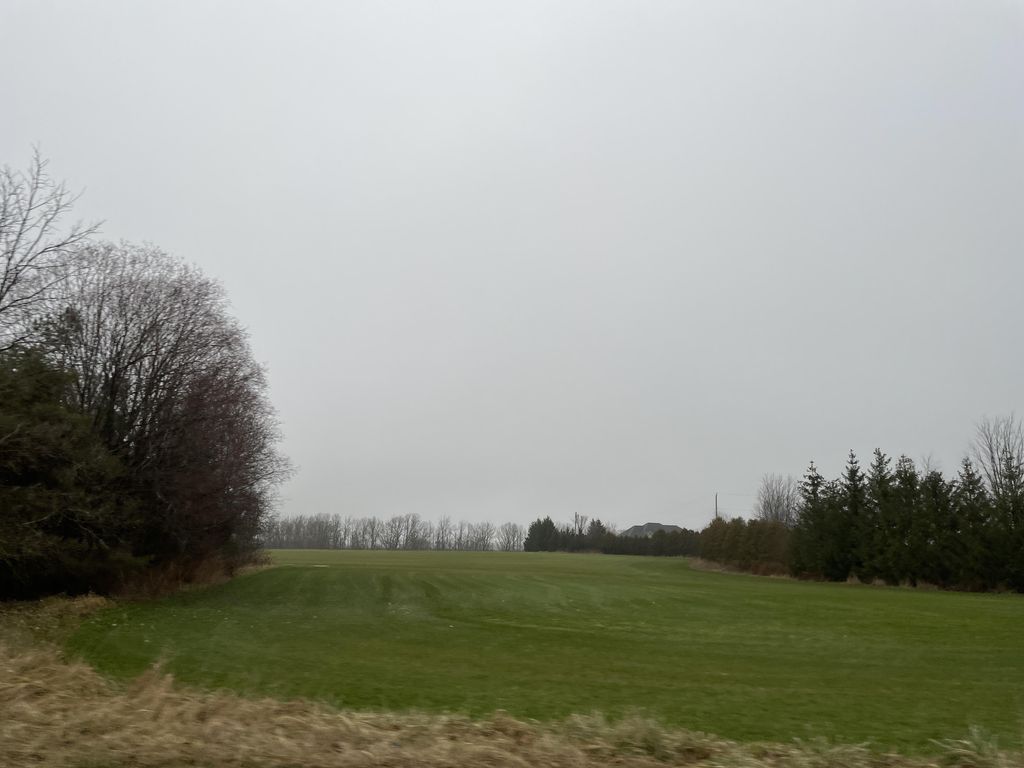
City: kitchener-waterloo